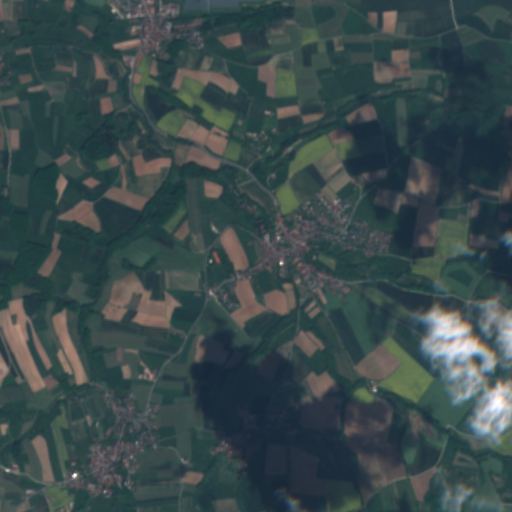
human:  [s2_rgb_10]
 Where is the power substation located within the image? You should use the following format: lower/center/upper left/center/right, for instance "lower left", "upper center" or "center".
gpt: The power substation is located in the lower left of the image.
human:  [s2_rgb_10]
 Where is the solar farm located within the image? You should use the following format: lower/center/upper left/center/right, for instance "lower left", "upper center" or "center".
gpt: The solar farm is located in the upper center of the image.
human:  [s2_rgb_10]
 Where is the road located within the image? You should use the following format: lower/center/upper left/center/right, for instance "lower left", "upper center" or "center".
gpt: There is no road in the image.